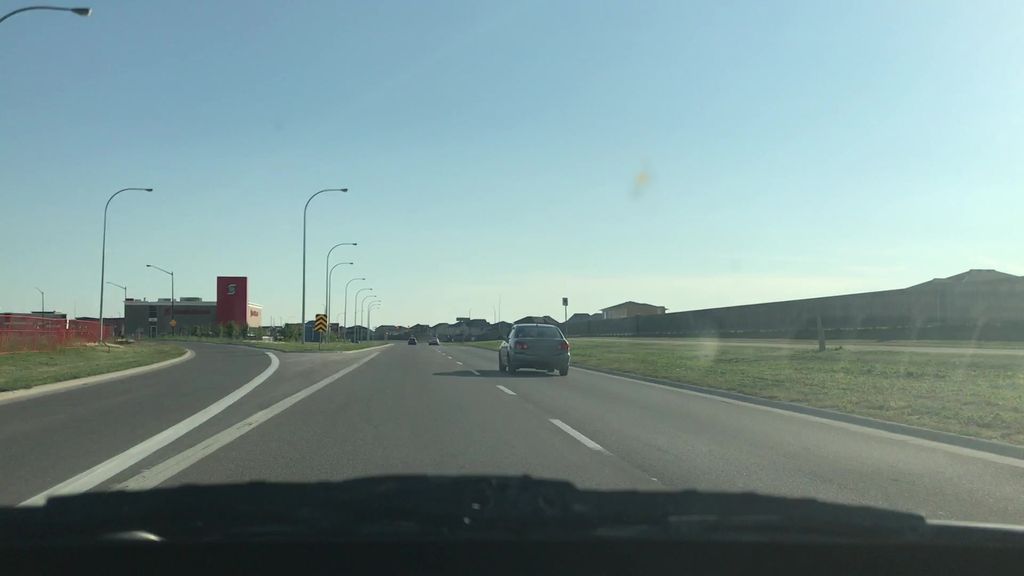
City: winnipeg